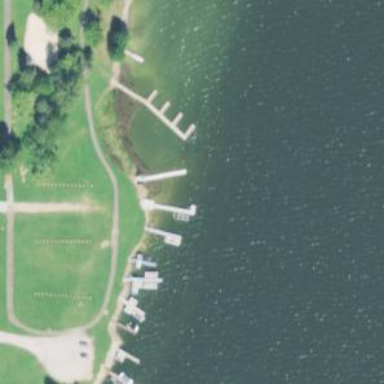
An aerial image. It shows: Man-made pier.